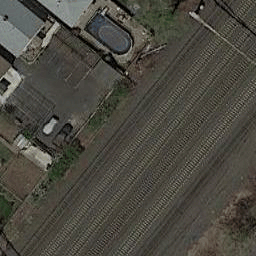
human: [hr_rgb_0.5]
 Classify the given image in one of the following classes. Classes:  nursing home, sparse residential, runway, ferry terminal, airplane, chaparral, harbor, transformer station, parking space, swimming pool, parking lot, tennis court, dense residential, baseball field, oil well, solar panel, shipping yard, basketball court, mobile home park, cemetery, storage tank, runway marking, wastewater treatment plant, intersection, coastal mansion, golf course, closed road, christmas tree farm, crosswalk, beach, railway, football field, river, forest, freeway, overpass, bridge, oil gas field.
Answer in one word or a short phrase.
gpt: railway